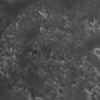
Label: not_dusty